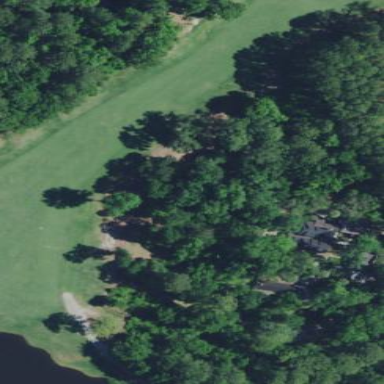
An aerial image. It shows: Rough area on grassy golf course.